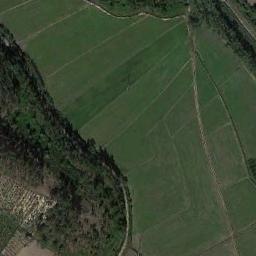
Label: rectangular_farmland